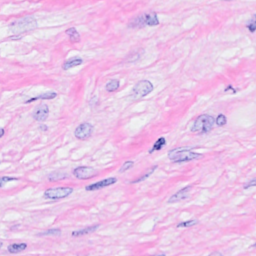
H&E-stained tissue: Breast